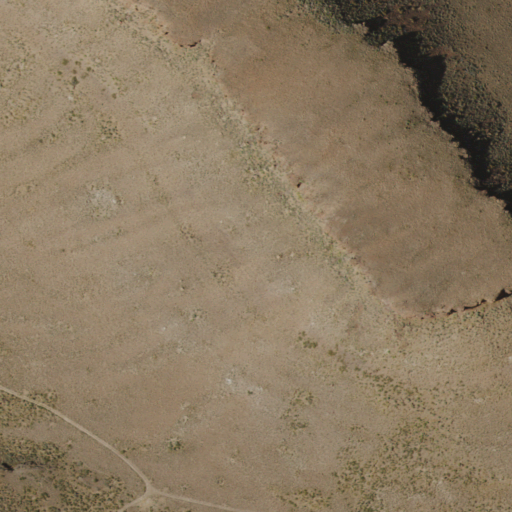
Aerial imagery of mountain in Nevada named Little Devils Table containing only shrub